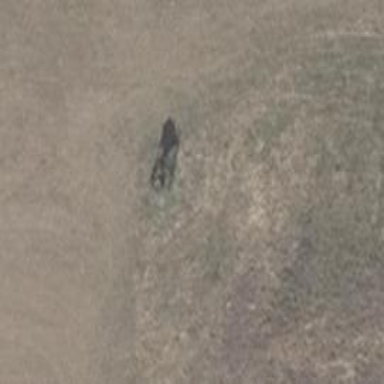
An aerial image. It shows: Shelter that serves as hunting stand.